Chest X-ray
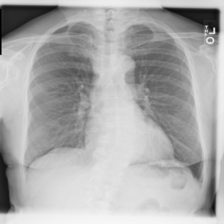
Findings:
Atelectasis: negative
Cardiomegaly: negative
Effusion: negative
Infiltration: negative
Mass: negative
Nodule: negative
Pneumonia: negative
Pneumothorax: negative
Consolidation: negative
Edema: negative
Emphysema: negative
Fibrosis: negative
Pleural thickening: negative
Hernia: negative